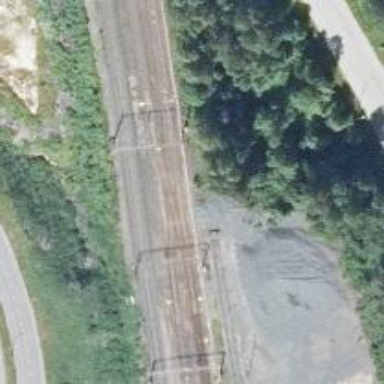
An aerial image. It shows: Railway track with electrified contact lines. This is siding track.